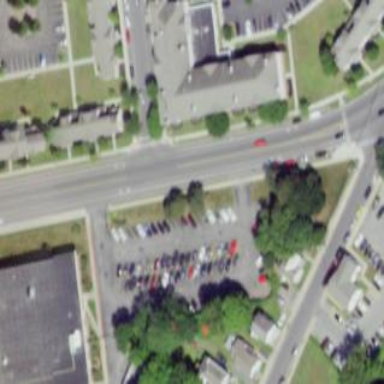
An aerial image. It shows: Paved parking area.